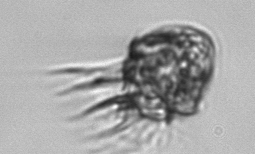
Label: Strombidium_morphotype1